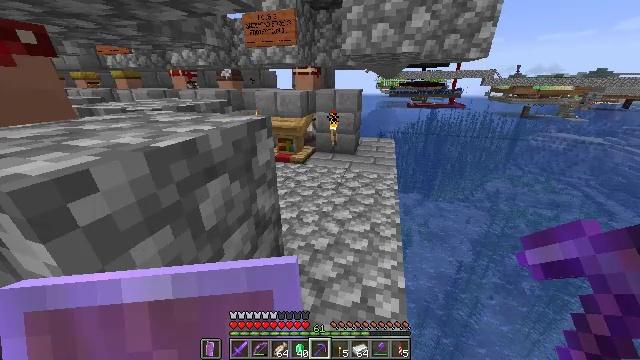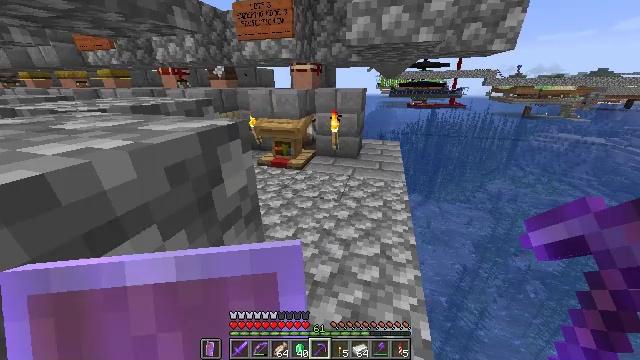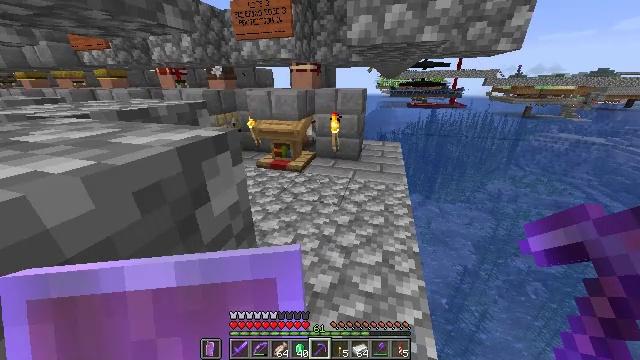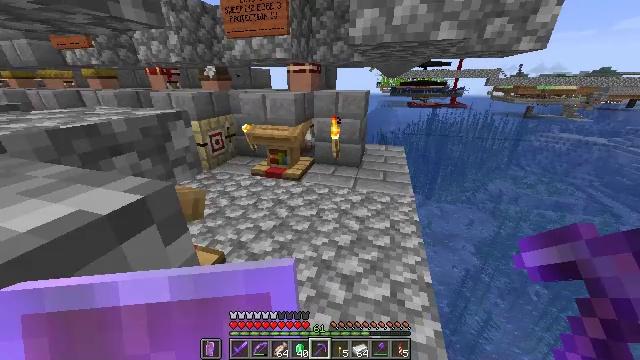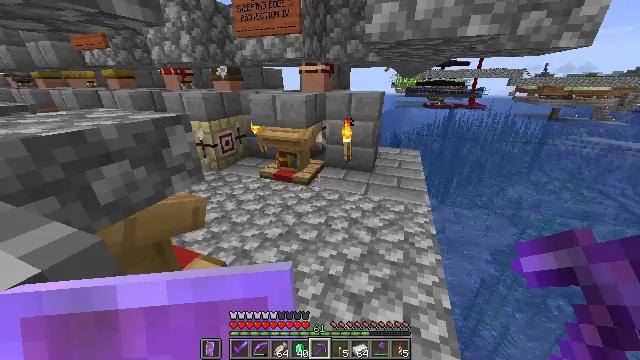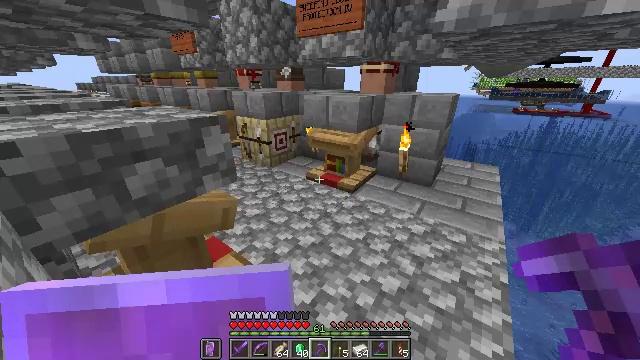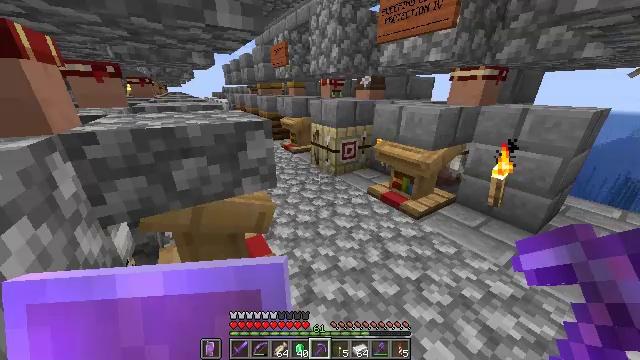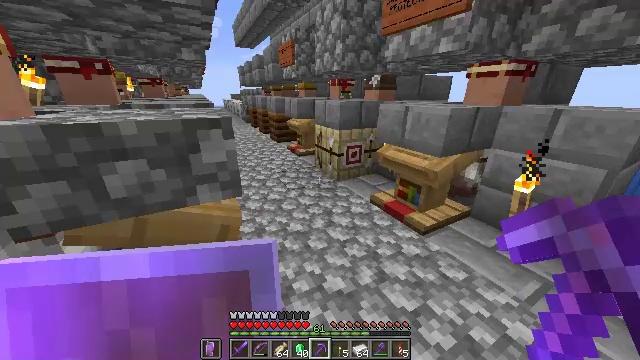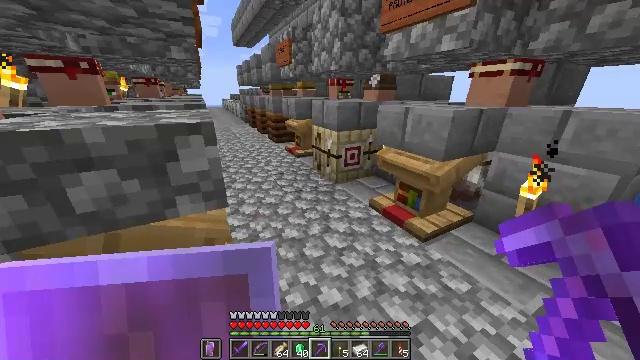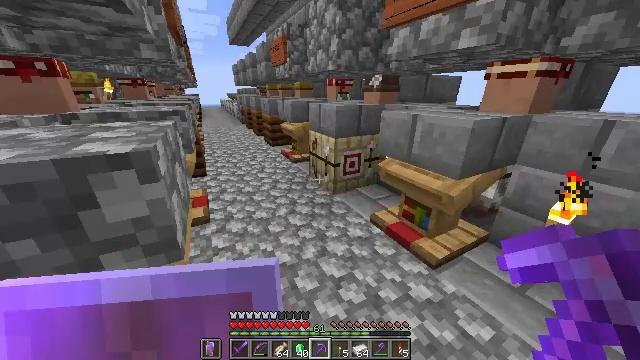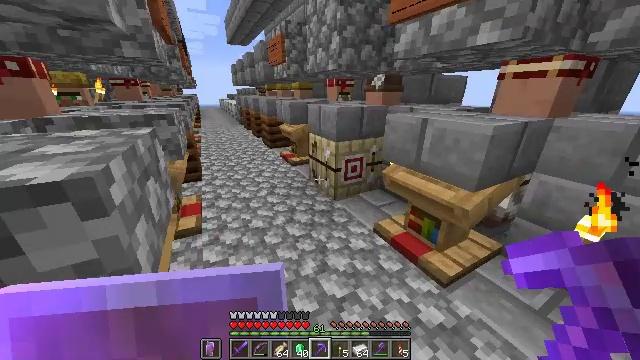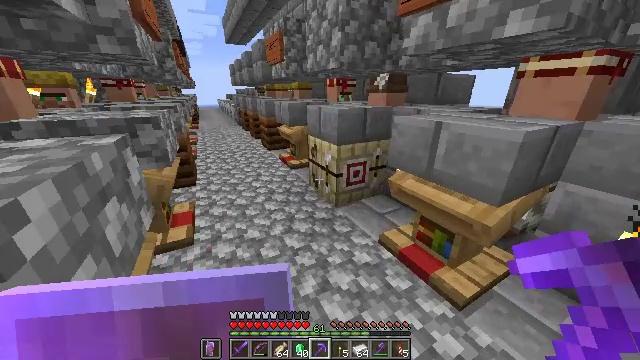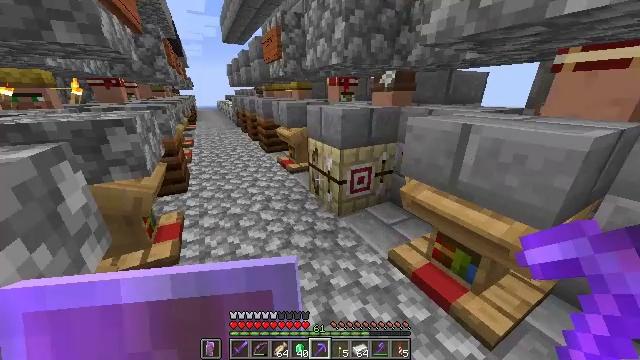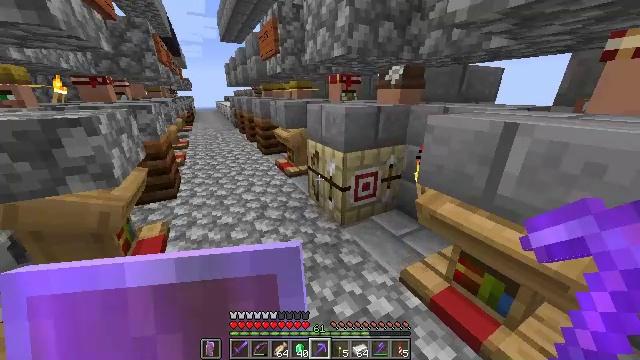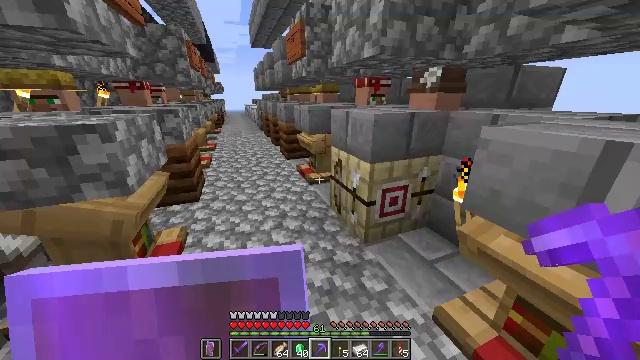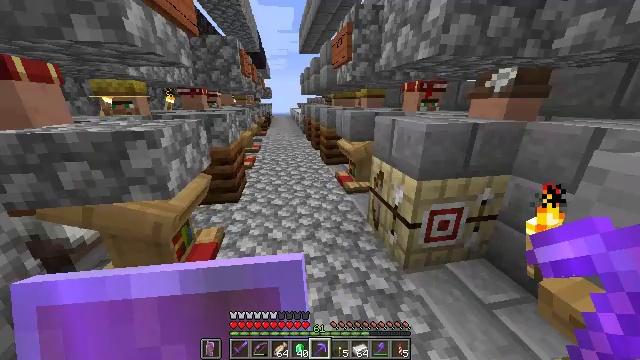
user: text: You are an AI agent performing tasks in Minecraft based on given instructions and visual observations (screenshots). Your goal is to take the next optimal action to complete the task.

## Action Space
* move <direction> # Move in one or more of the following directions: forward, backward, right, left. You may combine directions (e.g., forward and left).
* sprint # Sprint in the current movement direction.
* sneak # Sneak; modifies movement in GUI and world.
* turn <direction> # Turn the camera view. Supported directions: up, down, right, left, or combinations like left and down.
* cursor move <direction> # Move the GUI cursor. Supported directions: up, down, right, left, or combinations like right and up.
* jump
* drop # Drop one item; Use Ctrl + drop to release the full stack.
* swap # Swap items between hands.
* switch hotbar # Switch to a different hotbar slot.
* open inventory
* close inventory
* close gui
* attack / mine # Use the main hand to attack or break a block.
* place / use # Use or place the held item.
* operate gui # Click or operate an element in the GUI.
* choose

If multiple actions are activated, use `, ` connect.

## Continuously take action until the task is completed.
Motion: motion action
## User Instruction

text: Make sure you have the materials to craft a chainmail helmet.
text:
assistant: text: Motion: move forward, sprint
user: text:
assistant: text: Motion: move forward, sprint
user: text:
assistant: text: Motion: move forward, sprint
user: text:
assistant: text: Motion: move forward and move right, sprint, turn left
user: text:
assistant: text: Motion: move forward and move right, sprint, turn left
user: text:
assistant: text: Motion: move forward and move right, sprint, turn left and up
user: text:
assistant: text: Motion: move forward, sprint, turn left
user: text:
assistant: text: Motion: move forward, sprint
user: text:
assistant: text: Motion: move forward, sprint
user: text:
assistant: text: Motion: move forward, sprint
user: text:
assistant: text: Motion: move forward, sprint
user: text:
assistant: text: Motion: move forward, sprint
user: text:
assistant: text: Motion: move forward, sprint
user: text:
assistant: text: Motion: move forward, sprint, turn left and up
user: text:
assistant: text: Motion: move forward, sprint, turn left and up
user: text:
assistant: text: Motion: move forward, sprint, turn left
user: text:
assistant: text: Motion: move forward, sprint, turn left
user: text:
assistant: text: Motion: move forward, sprint
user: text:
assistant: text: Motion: move forward, sprint
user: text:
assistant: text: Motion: move forward, sprint
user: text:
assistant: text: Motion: move forward, sprint
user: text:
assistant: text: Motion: move forward, sprint
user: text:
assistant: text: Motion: move forward, sprint
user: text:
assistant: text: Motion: move forward, sprint
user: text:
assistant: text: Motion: move forward, sprint
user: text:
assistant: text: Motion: move forward, sprint
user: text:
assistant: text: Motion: move forward, sprint
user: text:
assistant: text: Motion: move forward, sprint
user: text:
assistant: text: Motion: move forward, sprint
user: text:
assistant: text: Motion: move forward, sprint